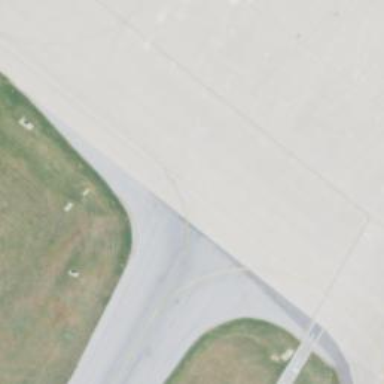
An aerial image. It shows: View of taxiway at the airport.